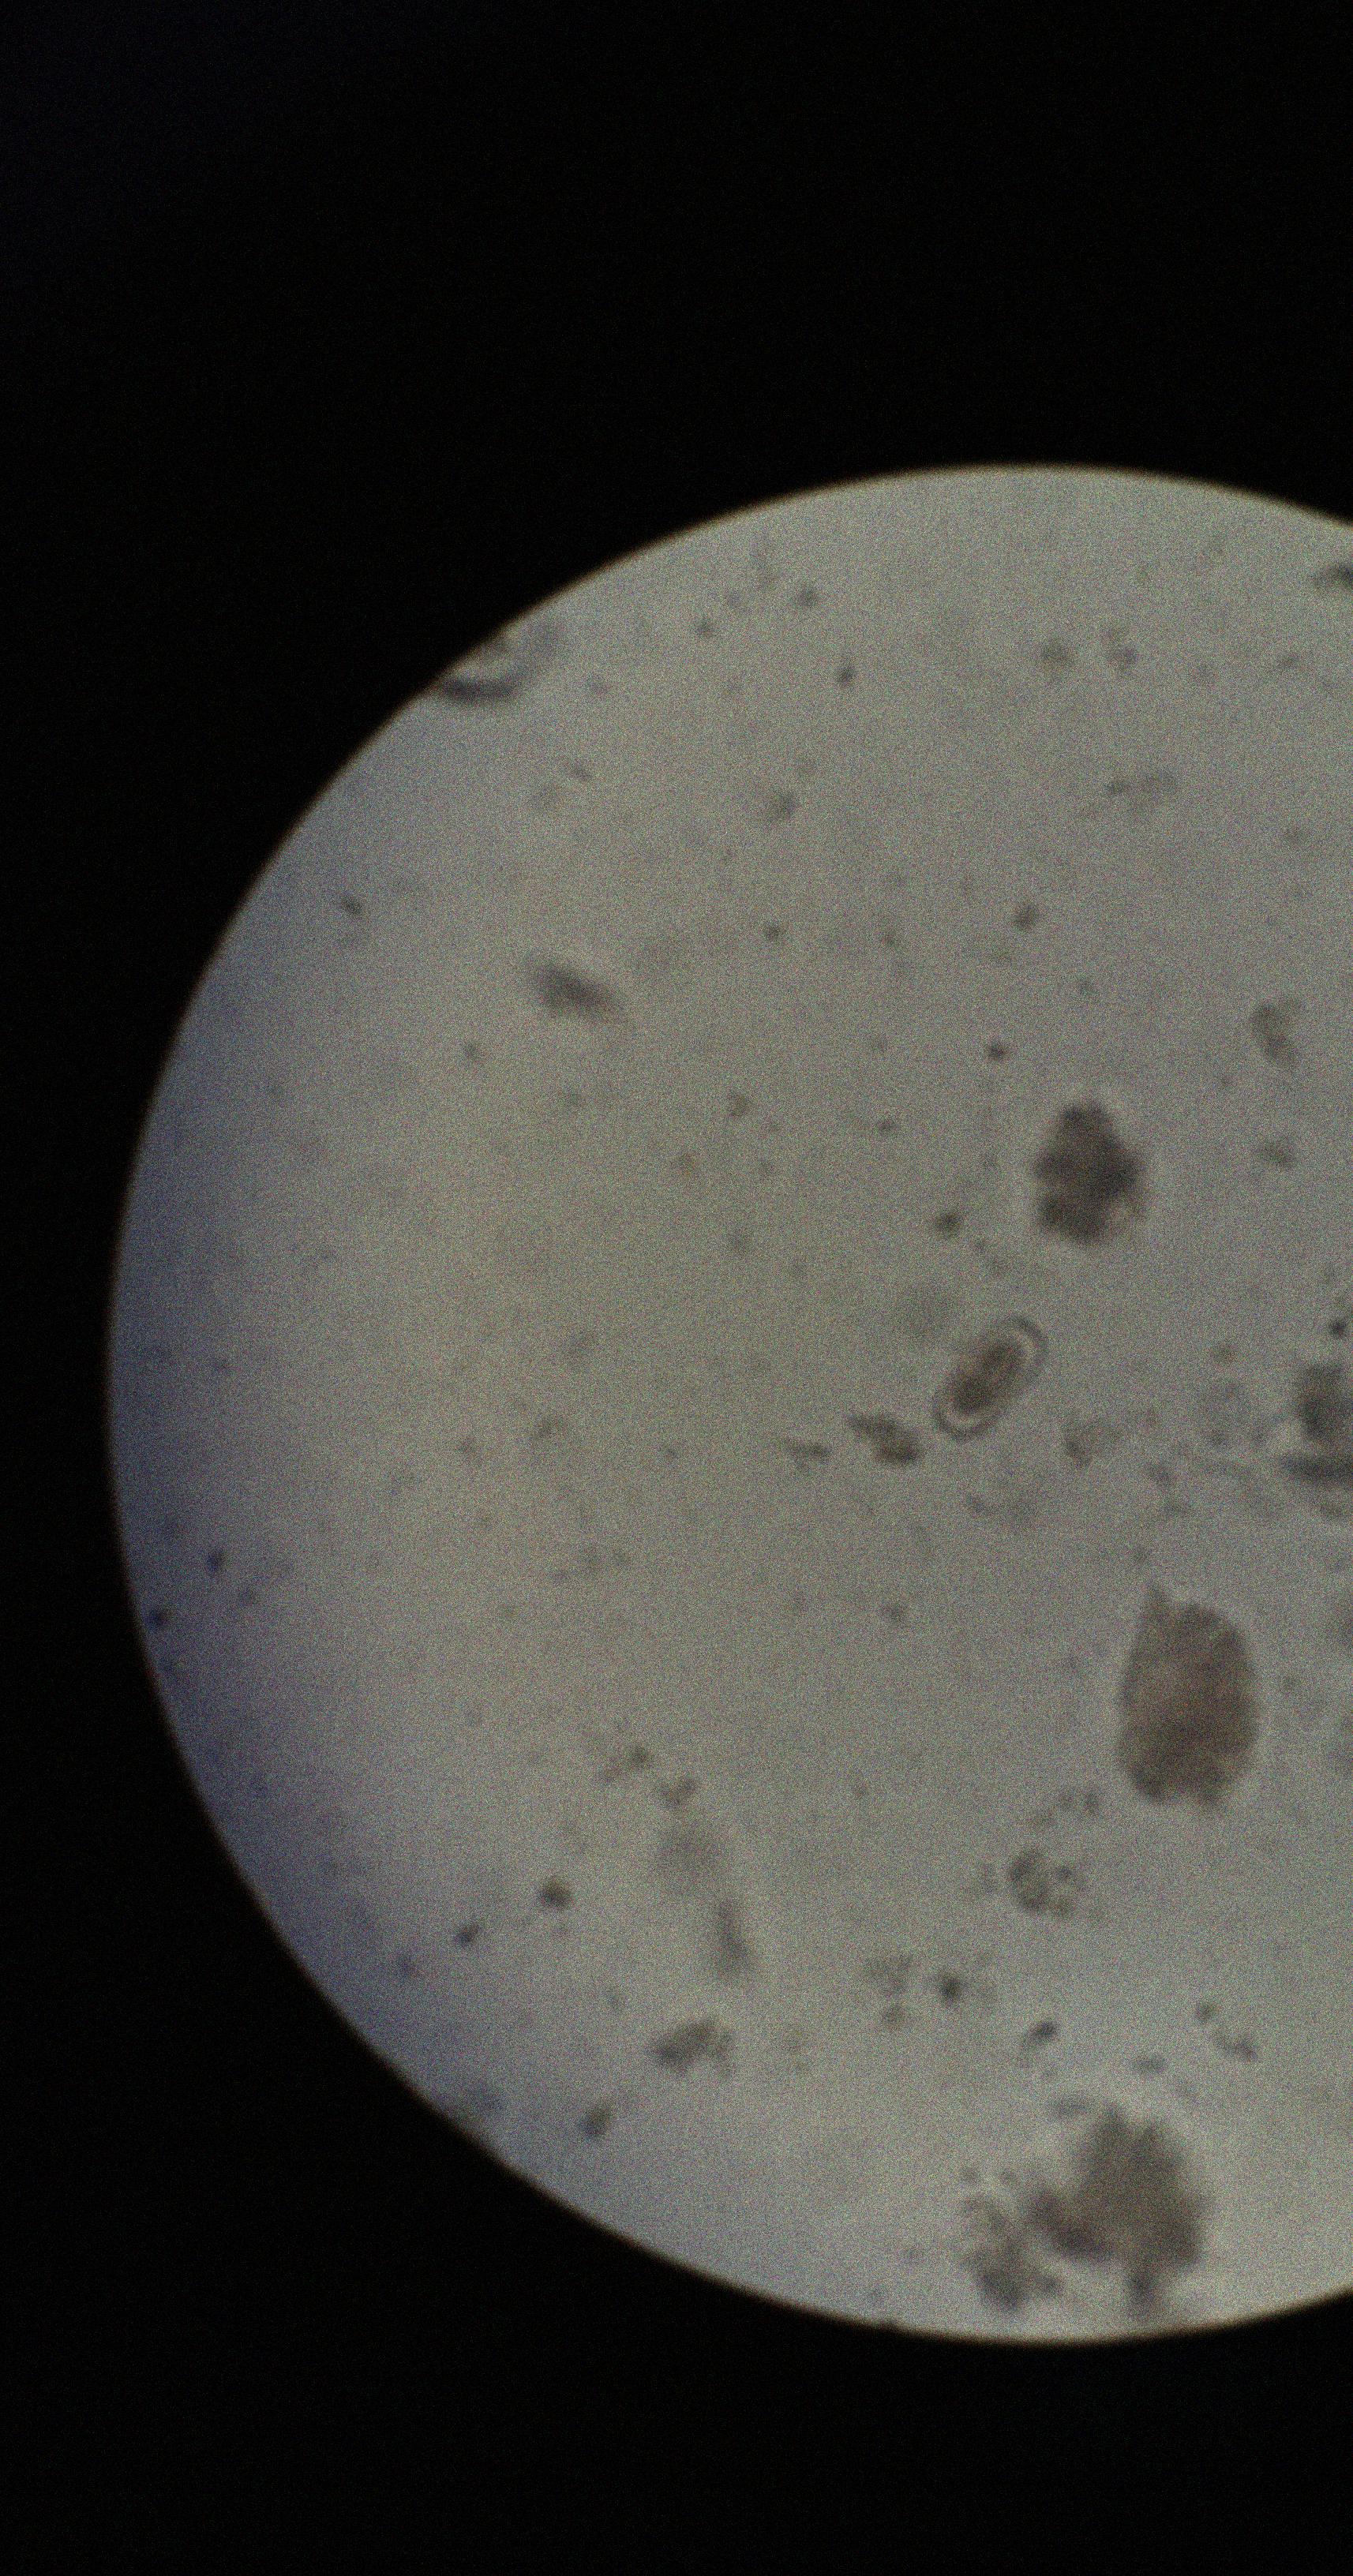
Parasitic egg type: Capillaria philippinensis